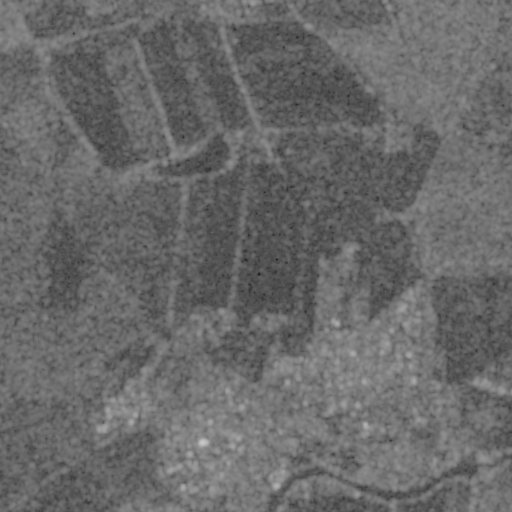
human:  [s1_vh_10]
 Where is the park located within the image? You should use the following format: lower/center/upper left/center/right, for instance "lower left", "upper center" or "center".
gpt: The park is located in the lower of the image.
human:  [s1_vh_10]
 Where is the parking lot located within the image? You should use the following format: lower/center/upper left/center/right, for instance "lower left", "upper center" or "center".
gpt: The parking lot is located in the lower right of the image.
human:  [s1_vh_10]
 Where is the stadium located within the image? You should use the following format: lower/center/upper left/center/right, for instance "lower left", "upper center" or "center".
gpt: The stadium is located in the lower left of the image.
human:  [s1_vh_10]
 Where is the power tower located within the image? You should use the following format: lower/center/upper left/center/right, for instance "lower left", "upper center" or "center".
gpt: There is no power tower in the image.

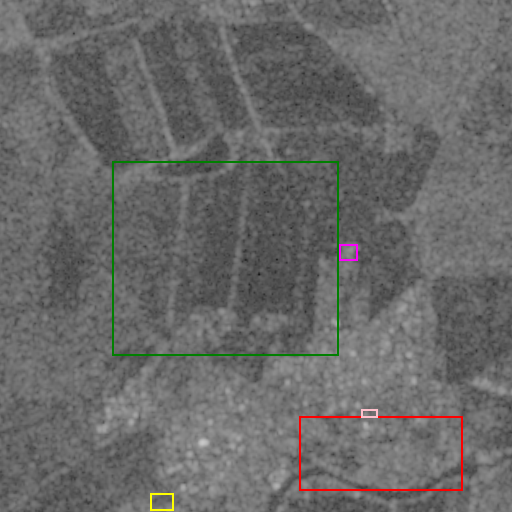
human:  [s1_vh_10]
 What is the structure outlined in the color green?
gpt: The structure outlined in green is a crop field.
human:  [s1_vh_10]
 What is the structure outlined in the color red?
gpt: The structure outlined in red is a park.
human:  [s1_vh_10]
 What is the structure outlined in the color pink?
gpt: The structure outlined in pink is a parking lot.
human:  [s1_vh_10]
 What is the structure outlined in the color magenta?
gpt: The structure outlined in magenta is a power substation.
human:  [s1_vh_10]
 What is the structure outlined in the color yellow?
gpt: The structure outlined in yellow is a stadium.
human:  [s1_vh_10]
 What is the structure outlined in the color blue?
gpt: There is no blue outline.